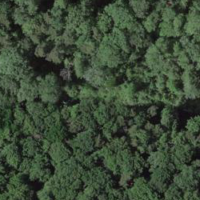
EUNIS habitat code: 41
Species observed at this site:
Aeshna cyanea